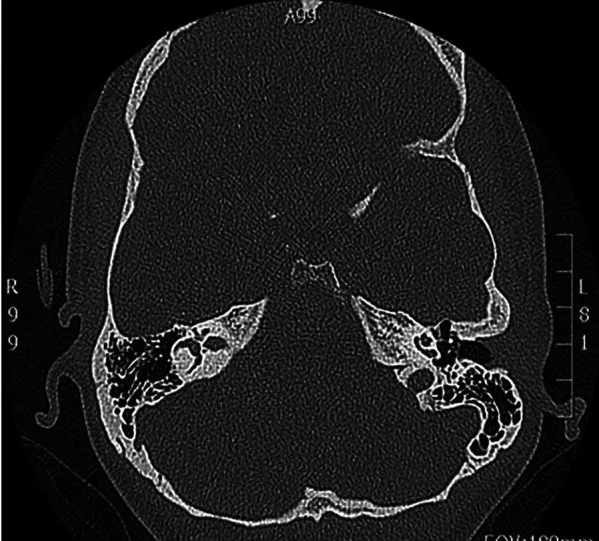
CT scan of temporal bones. Regular pneumatisation, regular configuration of ossicular chain.
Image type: radiology (ct)